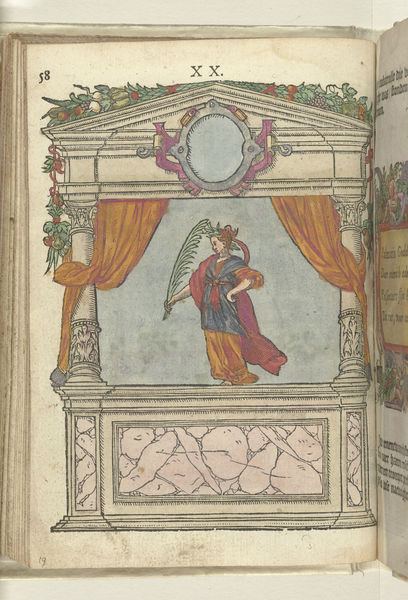
Titel: Toneel met de personificatie van Overwinning (Palmaris)
Künstler: Antoni van Leest
Standort: Amsterdam
Institution: Rijksmuseum
Schlagwörter: blau, feder, weiß, grün, blumen, frau, orange, säule, säulen, rot, band, mensch, stein, vorhang, theater, farn, palmwedel, buch, medaillon, seite, lorbeer, kapitell, buchseite, dreiecksgiebel, palmzweig, griechisch, postament, korinthisch, ädikula, aadikula